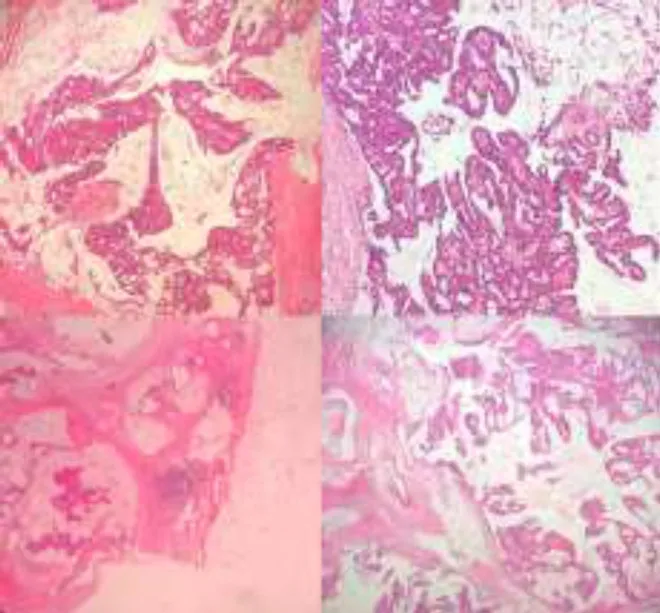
Microscopic sections show several cystic areas filled by mucinous secretion and lined by papillary and cribriform neoplasm.
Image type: pathology (h&e)